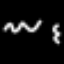
Label: squiggle